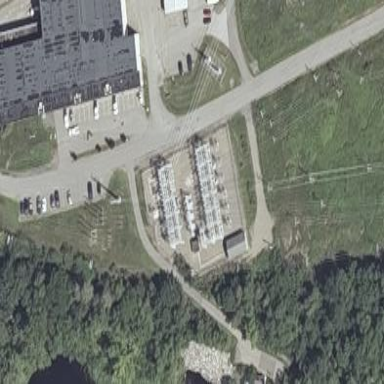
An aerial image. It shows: Transmission substation.